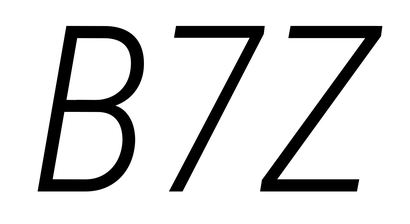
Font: Roboto-Italic_Condensed_Light_Italic